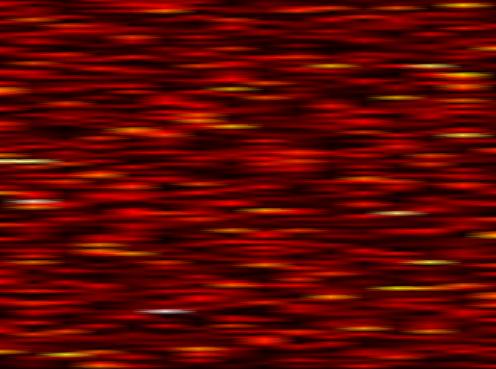
Label: FOFDM